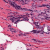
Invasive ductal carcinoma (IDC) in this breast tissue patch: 0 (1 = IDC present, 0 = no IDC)